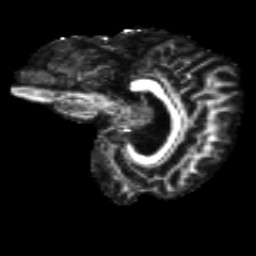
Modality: FA
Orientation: sagittal
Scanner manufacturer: siemens
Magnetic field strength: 3 T
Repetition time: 4.16 s
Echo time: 0.0806 s